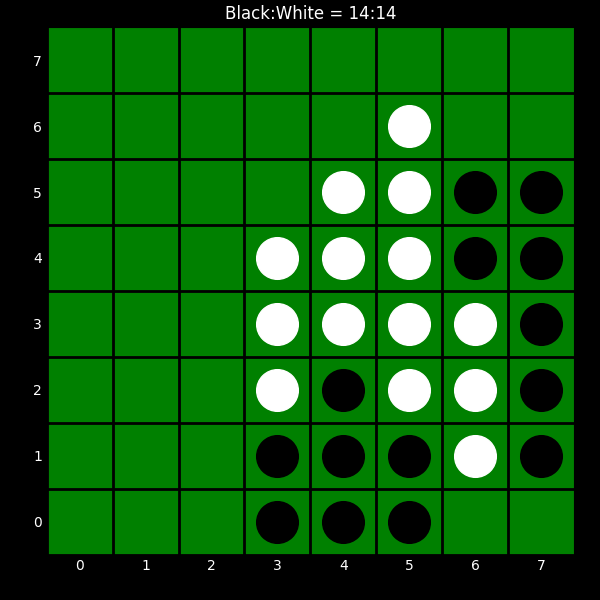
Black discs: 14
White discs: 14